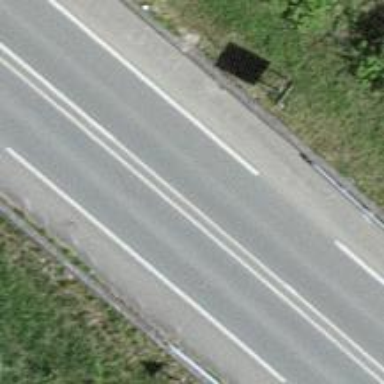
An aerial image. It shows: Asphalt road classified as trunk highway.